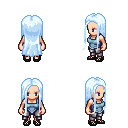
a pixel art fantasy rpg character, female body template, human, light skin, blue vest, metal pants, white cyan extra-long hairstyle, ghillies, four views (front, back, left, right), 2x2 character sprite sheet, small pixel art, hard edges, no anti-aliasing